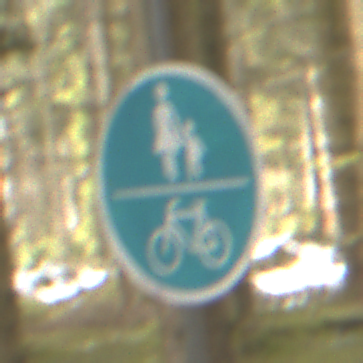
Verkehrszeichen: GemeinsamerGehUndRadweg
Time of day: MorningAfternoon
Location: Outdoor (Nature)
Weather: Overcast
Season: Winter
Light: Natural